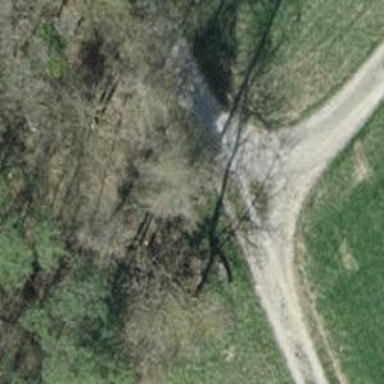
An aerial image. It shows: Compacted grade3 track.